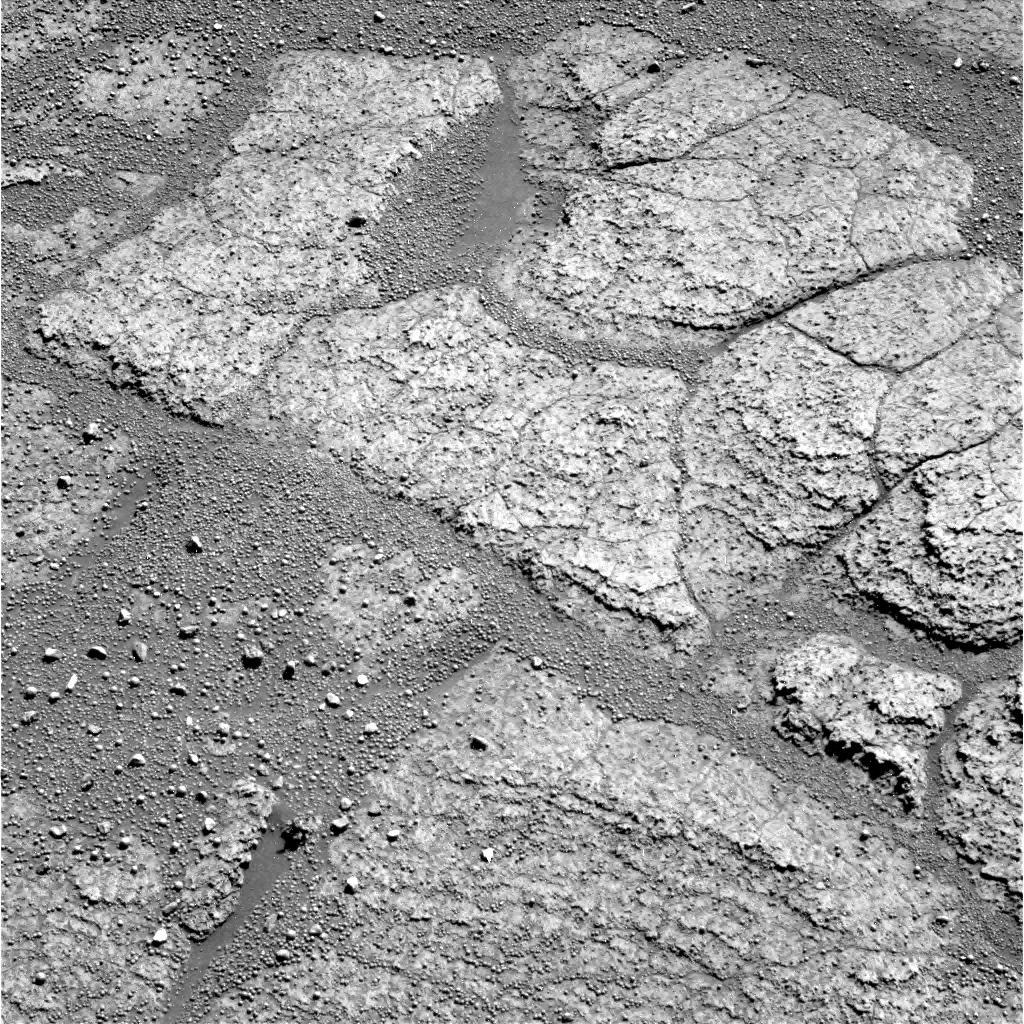
Terrain classes present: Bedrock, Gravel / Sand / Soil, Shadow